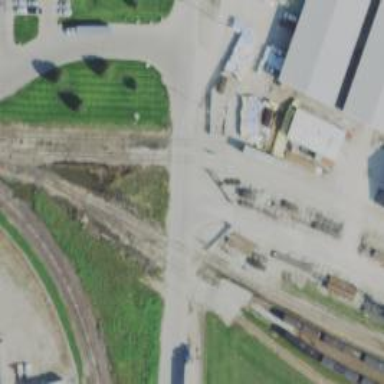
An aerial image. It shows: Rail spur service.